Question: I've profiled my Excel generation code with xdebug and reviewed the grind file. Apparently the majority of my execution time is spent in:
'''
setFormatCode(...)
'''

And the offending code is here:
'''
protected function formatRow($line)
{
// /*
foreach ($this->getIntegerColumns() as $column) {
$style = $this->worksheet->getStyle($column . $line);
$style->getNumberFormat()->setFormatCode('#,##0');
}
foreach ($this->getFloatColumns() as $column) {
$style = $this->worksheet->getStyle($column . $line);
$style->getNumberFormat()->setFormatCode('#,##0.00');
}
foreach ($this->getPercentageColumns() as $column) {
$style = $this->worksheet->getStyle($column . $line);
$style->getNumberFormat()->setFormatCode('0.00%');
}
foreach ($this->getDateColumns() as $column) {
$style = $this->worksheet->getStyle($column . $line);
$style->getNumberFormat()->setFormatCode('mm/dd/yyyy');
}
// */
return $this;
}
'''
My reports typically take:
'''
getSummaryData: Elapsed time: 4
getInteractionData: Elapsed time: 10
getVideoData: Elapsed time: 2
new CampaignDetailReport: Elapsed time: 0
new CampaignDetailReportWriter: Elapsed time: 0
new write(): Elapsed time: 125
~ 140 seconds
'''
But if I comment out the guts of the formatRow() function, it takes:
'''
getSummaryData: Elapsed time: 4
getInteractionData: Elapsed time: 9
getVideoData: Elapsed time: 2
new CampaignDetailReport: Elapsed time: 0
new CampaignDetailReportWriter: Elapsed time: 0
new write(): Elapsed time: 32
~ 50 seconds
'''
Which is still long, but a substantial improvement (nearly 50% faster).
I've reviewed the answer here: <URL>, but I'm not sure how to implement the fixes. Ideally, I think one solution would be to apply the style to the entire column, not on a cell-by-cell basis. If the column is something like 'cost', I know all the column values will be a float, so it's probably safe to apply the number format to all the cells. Just now sure how to actually do that.
UPDATE:
In response to Mark Bakers answer, I did the following:
'''
foreach($this->getIntegerColumns() as $column) {
$this->worksheet->getStyle(sprintf("%s%s:%s%s", $column, 5, $column, $this->line))
->getNumberFormat()
->setFormatCode('#,##0');
}
'''
Which styles all the columns of type integer for all the cells within the column. All my report metrics start at 5 and goto this->line, which is internal counter. This is working well so far. It took about 4 additional seconds to completely style one sheet (I have 3x sheets in my report). So at that rate I should be able to style all sheets and only incur an additional ~12 seconds of execution time, taking it to ~65 vs ~125 !!!
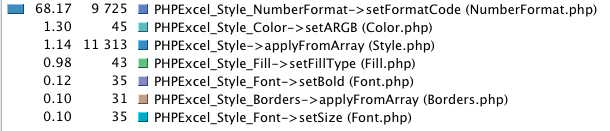
Answer: Take advantage of the fluent interface.
Apply your formats to a range of cells where possible:
'''
$this->worksheet->getStyle('A1:A21')
->getNumberFormat()
->setFormatCode('0.00%');
'''
Use the style's applyFromArray() if you want to apply several style settings to a cell (or range of cells) in one go.
All of those techniques will help improve speed.